【题型】填空题　【知识点】平面几何　【难度】hard
如图，在 $\triangle ABC$ 中，$AB = BC$，点 $M$ 是 $AC$ 的中点，将线段 $AM$ 绕点 $M$ 逆时针旋转，点 $A$ 落在边 $CB$ 延长线上的点 $D$ 处，连接 $MD$，与边 $AB$ 交于点 $E$，$AE = 3$，$DE = 2$，那么 $AC$ 的长为 \underline{\quad\quad}。

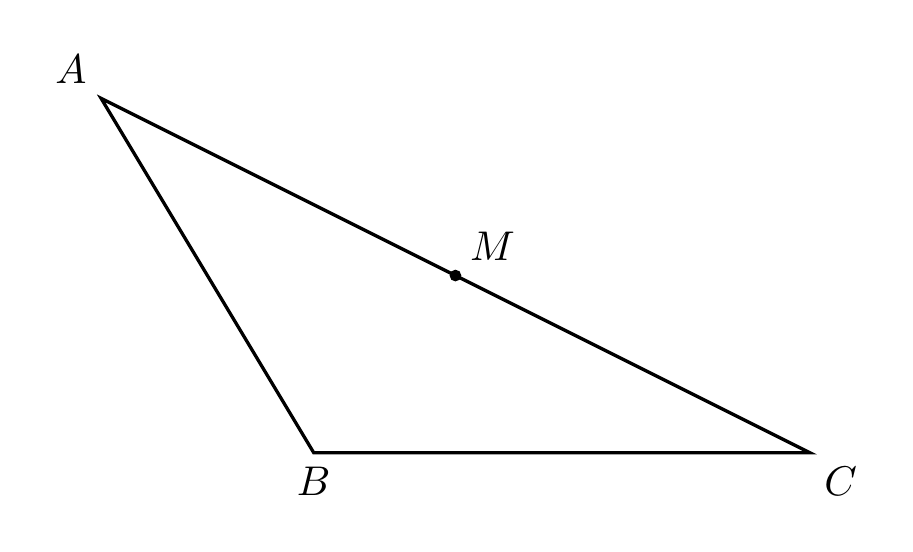
【解答】
【答案】$3+\sqrt{19}$ / $\sqrt{19}+3$

【分析】过 \(A\) 作 \(AF \parallel BC\) 交 \(DM\) 延长线于 \(F\)，证明 \(\triangle AEM \backsim \triangle DEB\)，得出 \(\dfrac{AE}{DE} = \dfrac{EM}{EB} = \dfrac{3}{2}\)。设 \(ME = 3k\)，则 \(EB = 2k\)，则 \(AC = AM + MC = 2DM = 4+6k\)，证明 \(\triangle AMF \cong \triangle CMD\)，得出 \(DM = MF = 2+3k\)，根据 \(AF \parallel BC\)，得出 \(\dfrac{AE}{EB} = \dfrac{EF}{DE}\)，即 \(\dfrac{3}{2k} = \dfrac{6k+2}{2}\)，求出 \(k\) 的值，即可得出答案即可。

【详解】解析：如图，过 \(A\) 作 \(AF \parallel BC\) 交 \(DM\) 延长线于 \(F\)，

根据旋转可知：\(MA = MD\)，
\(\because\) 点 \(M\) 为 \(AC\) 的中点，

\(\therefore AM = CM = \dfrac{1}{2}AC\)，

\(\therefore CM = DM = AM = \dfrac{1}{2}AC\)，

\(\therefore \angle MDC = \angle ACB\)，

\(\because AB = BC\)，

\(\therefore \angle BAC = \angle ACB\)，

\(\therefore \angle MDC = \angle BAC = \angle ACB\)，

\(\because \angle AEM = \angle DEB\)，

\(\therefore \triangle AEM \backsim \triangle DEB\)，

\(\therefore \dfrac{AE}{DE} = \dfrac{EM}{EB} = \dfrac{3}{2}\)，

设 \(ME = 3k\)，则 \(EB = 2k\)，则 \(AC = AM + MC = 2DM = 4+6k\)，

\(\because AF \parallel BC\)，

\(\therefore \angle FAM = \angle MCD\)，\(\angle AFM = \angle CDM\)，

\(\because AM = MC\)，

\(\therefore \triangle AMF \cong \triangle CMD\)，

\(\therefore DM = MF = 2 + 3k\)，

\(\therefore EF = 3k + 3k + 2 = 6k + 2\)，

\(\because AF \parallel BC\)，

\(\therefore \dfrac{AE}{EB} = \dfrac{EF}{ED}\)，

\(\therefore \dfrac{3}{2k} = \dfrac{6k + 2}{2}\)，

解得：\(k = \dfrac{\sqrt{19} - 1}{6}\) 或 \(k = \dfrac{-\sqrt{19} - 1}{6}\)（舍去），

\(\therefore AC = 4 + 6k = 4 + 6 \times \dfrac{\sqrt{19} - 1}{6} = 3 + \sqrt{19}\)。

故答案为：\(3 + \sqrt{19}\)。

【点睛】本题主要考查了相似三角形的判定和性质，三角形全等的判定和性质，平行线的性质，等腰三角形的判定和性质，旋转的性质，解题的关键是熟练掌握相关的判定和性质。

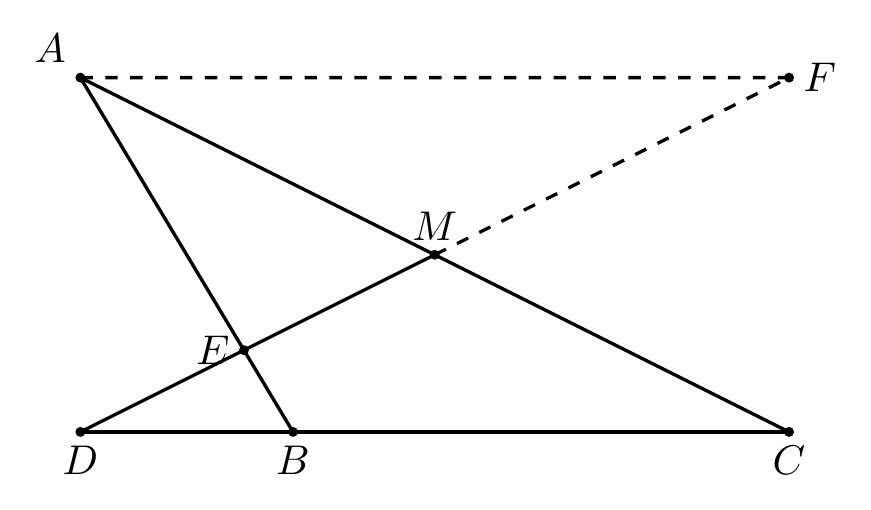